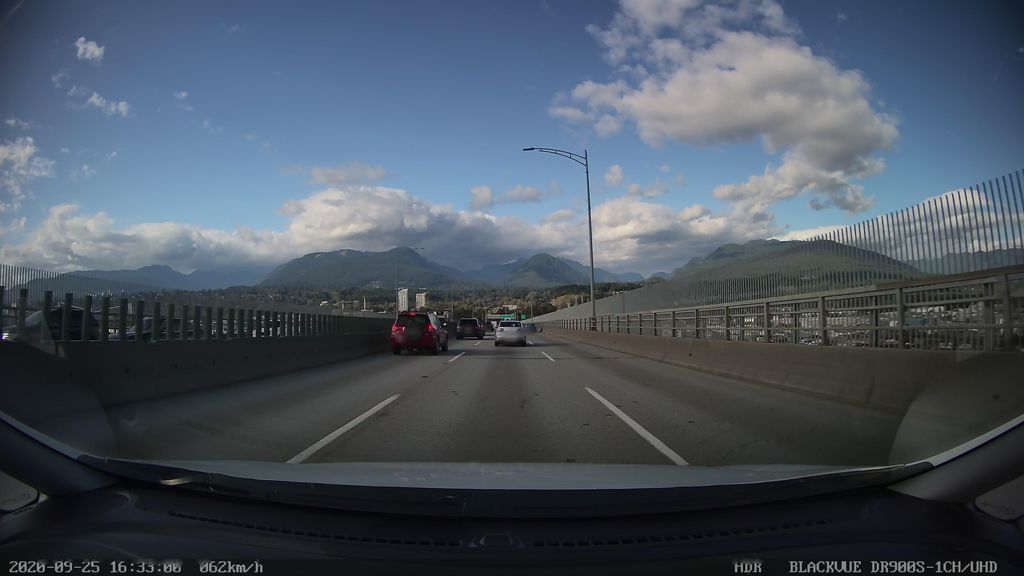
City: vancouver